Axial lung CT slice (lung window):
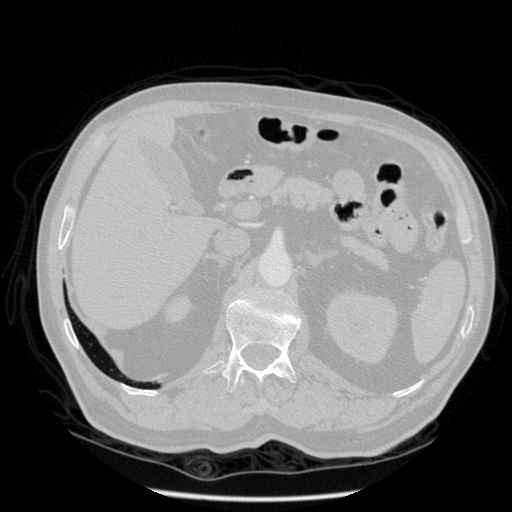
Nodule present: no